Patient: sex F, age 66
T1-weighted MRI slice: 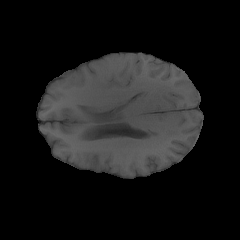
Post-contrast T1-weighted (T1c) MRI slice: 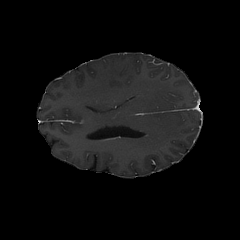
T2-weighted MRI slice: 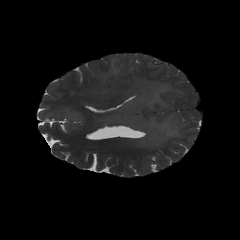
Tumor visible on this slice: yes
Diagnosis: Astrocytoma, IDH-wildtype
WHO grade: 2